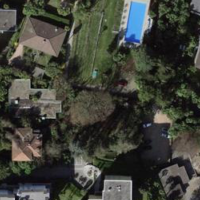
EUNIS habitat code: 55
Species observed at this site:
Podiceps cristatus
Motacilla cinerea
Anas platyrhynchos
Chloris chloris
Troglodytes troglodytes
Streptopelia decaocto
Corvus cornix
Fringilla coelebs
Regulus ignicapilla
Aegithalos caudatus
Sylvia atricapilla
Carduelis carduelis
Turdus merula
Chroicocephalus ridibundus
Phalacrocorax carbo
Larus michahellis
Cygnus olor
Parus major
Erithacus rubecula
Columba livia
Passer italiae
Periparus ater